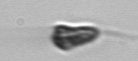
Label: flagellate